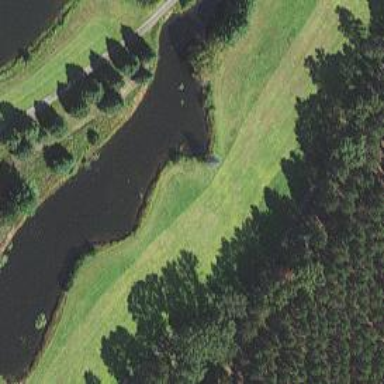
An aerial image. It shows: Golf fairway in the image.